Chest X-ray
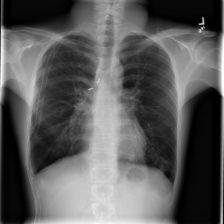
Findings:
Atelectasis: negative
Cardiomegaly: negative
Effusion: negative
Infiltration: negative
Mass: negative
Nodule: negative
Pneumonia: negative
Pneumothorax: positive
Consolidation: negative
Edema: negative
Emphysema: negative
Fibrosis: negative
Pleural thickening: negative
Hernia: negative